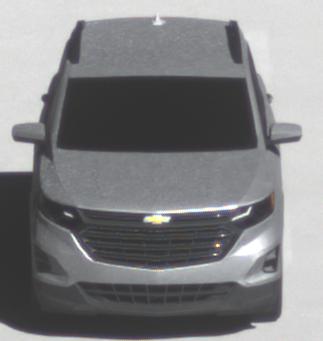
Make: Chevrolet
Model: Equinox
Detailed model: Gen. 2
Model produced from: 2015
Model produced until: 2017
Doors: 5
Color: white
Road condition: dry road
Daytime: morning or afternoon
Contrast: high contrast